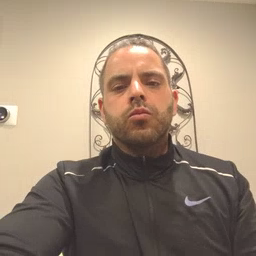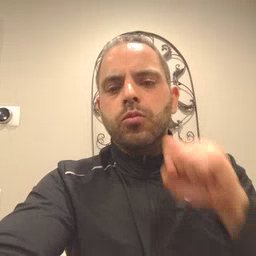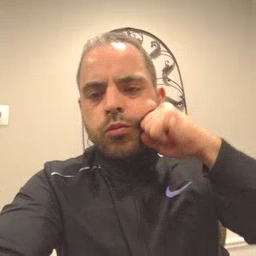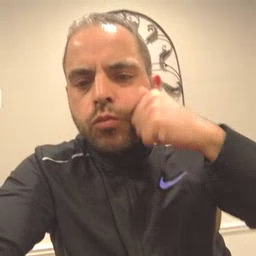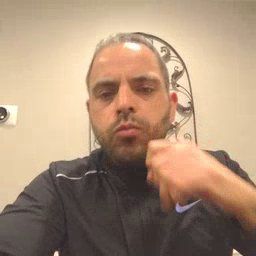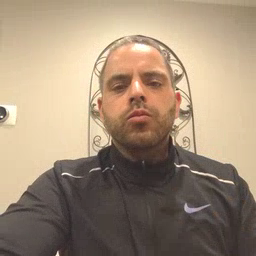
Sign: apple